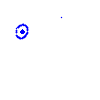
Particle: kaon